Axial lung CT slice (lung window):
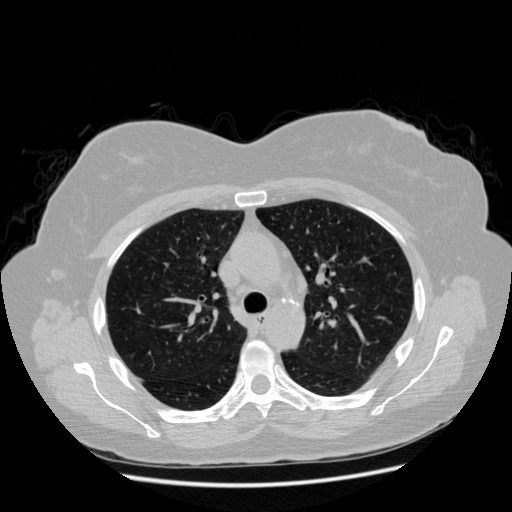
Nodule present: no